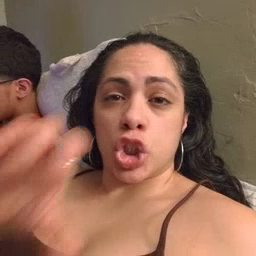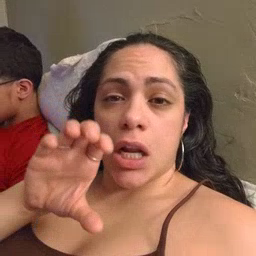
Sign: chocolate